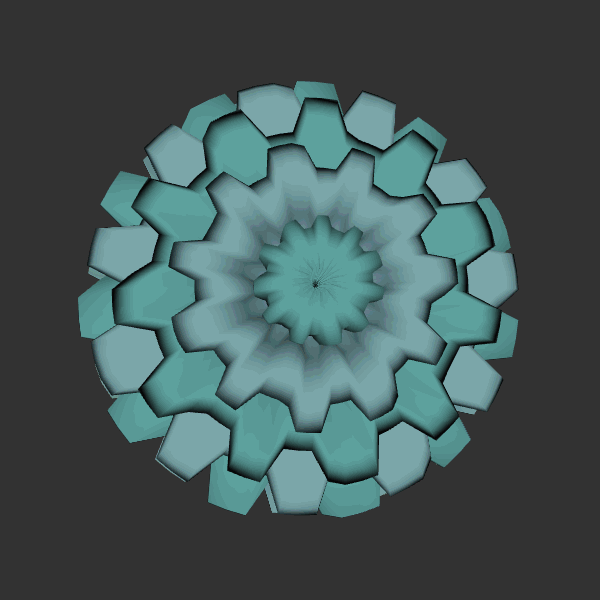
Background: dark